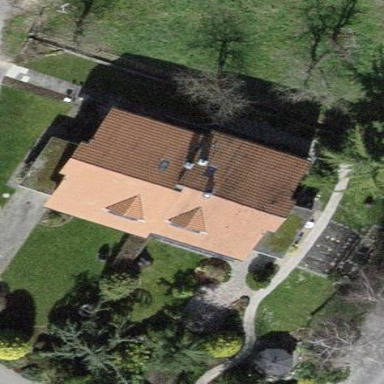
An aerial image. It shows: Gabled roof house.